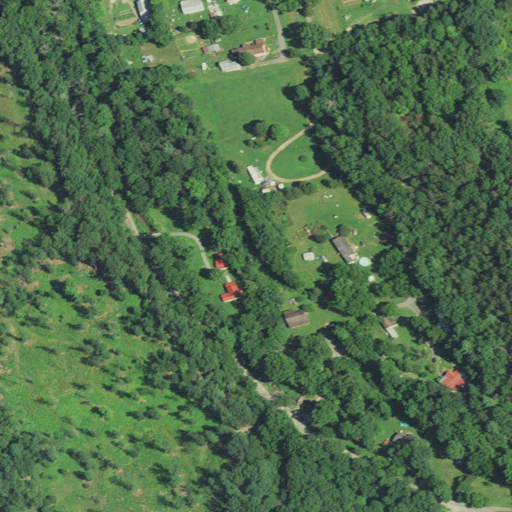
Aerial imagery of valley in West Virginia named Dover Hollow containing deciduous forest, open development, cultivated crops, mixed forest, low intensity development, grassland, and medium intensity development